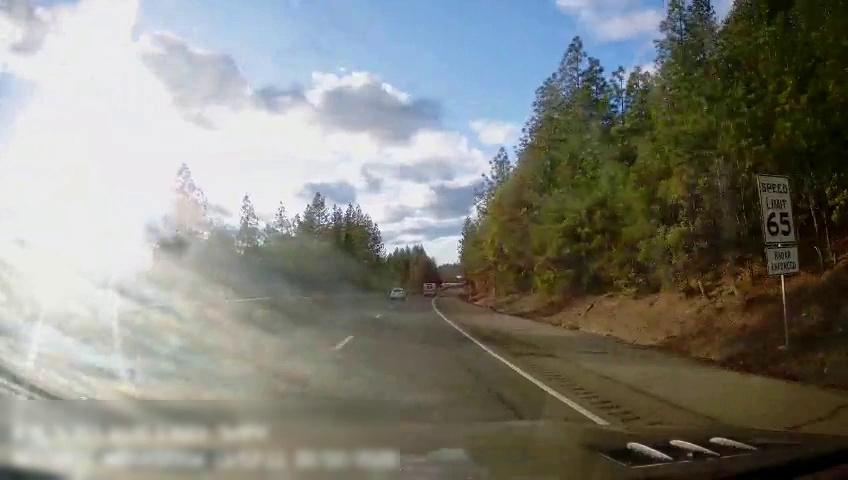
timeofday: Day
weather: Sunny
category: Drivable Space
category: Vehicles | Van
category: Vehicles | Car
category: Lanes | Current Lane
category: Lanes | Alternate Lane
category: Traffic | Signs
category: Traffic | Signs